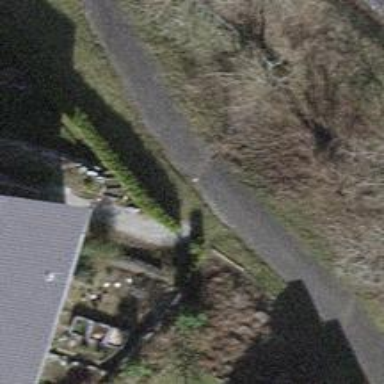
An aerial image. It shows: Footway.